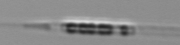
Label: Rhizosolenia